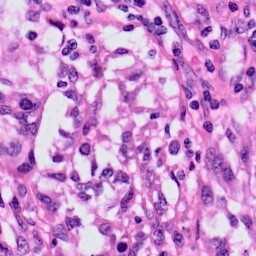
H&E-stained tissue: Skin